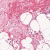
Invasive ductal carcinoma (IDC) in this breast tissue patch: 0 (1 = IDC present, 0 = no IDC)